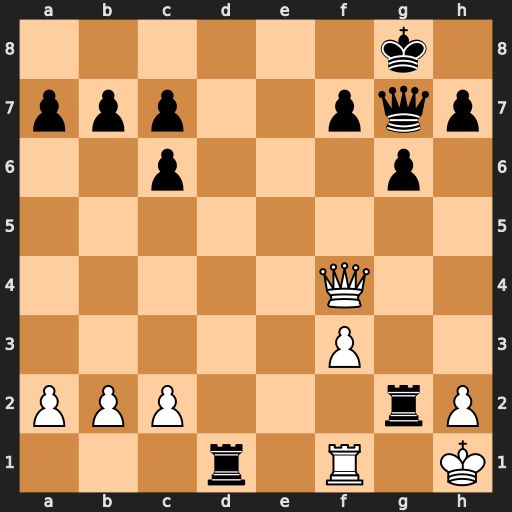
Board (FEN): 6k1/ppp2pqp/2p3p1/8/5Q2/5P2/PPP3rP/3r1R1K
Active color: w
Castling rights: -
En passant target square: -
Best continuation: Rxd1 Re2 Rd8+ Qf8 Rxf8+